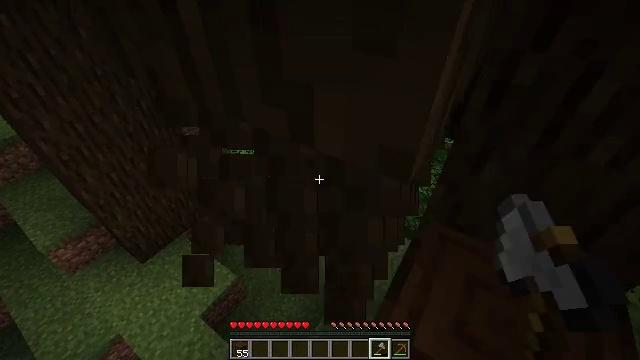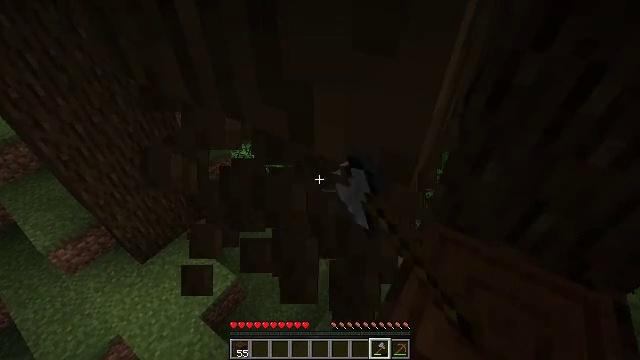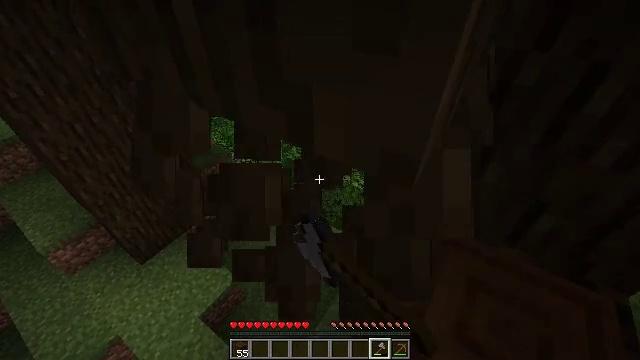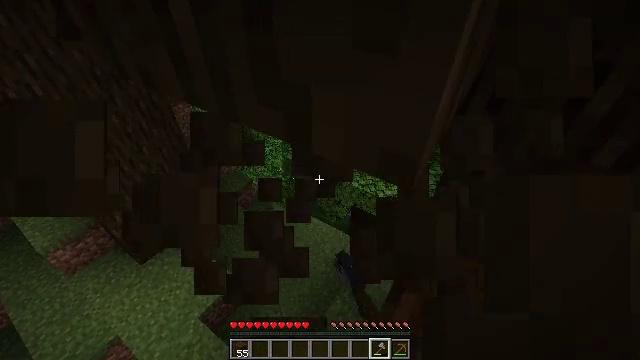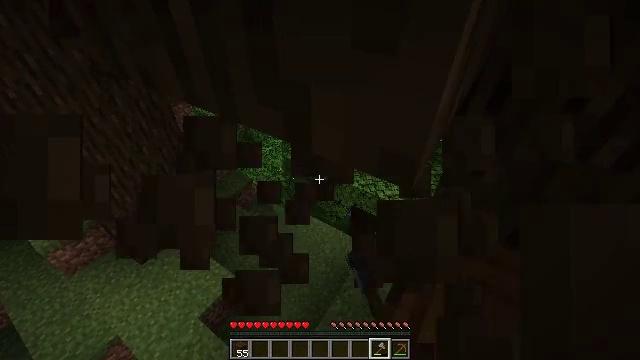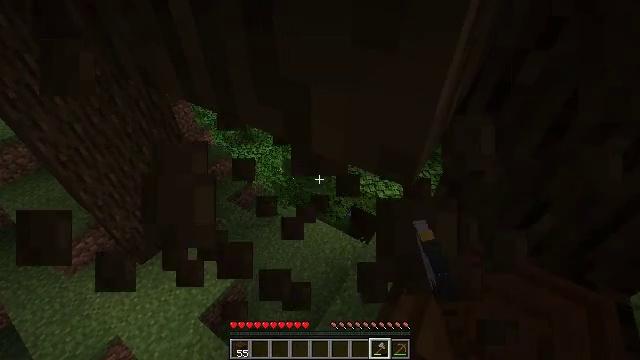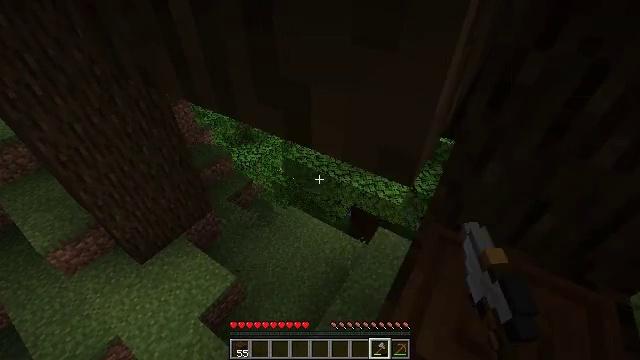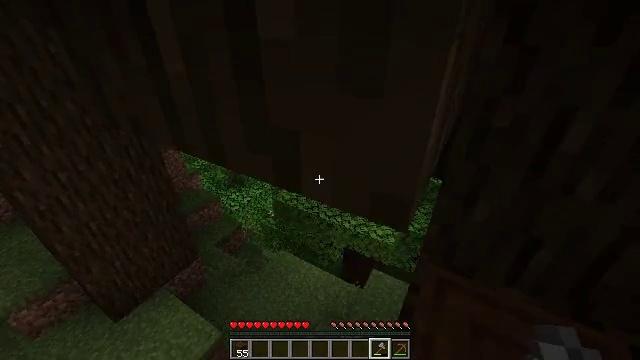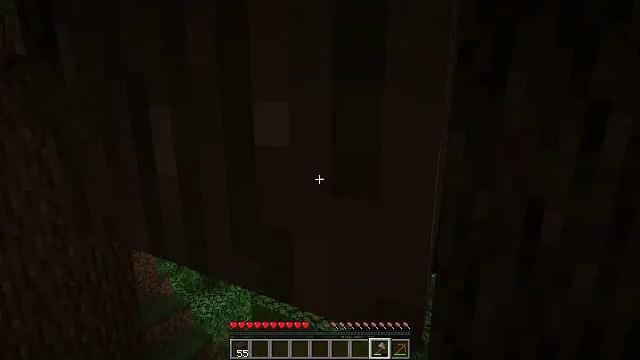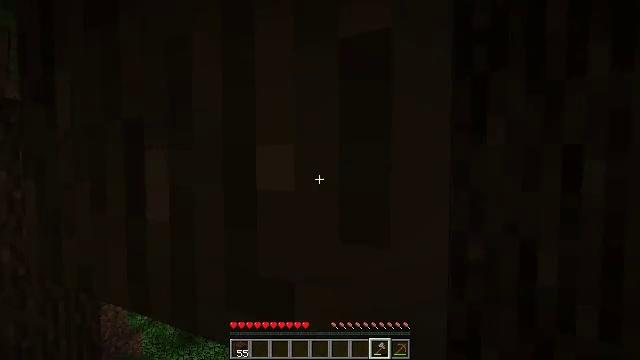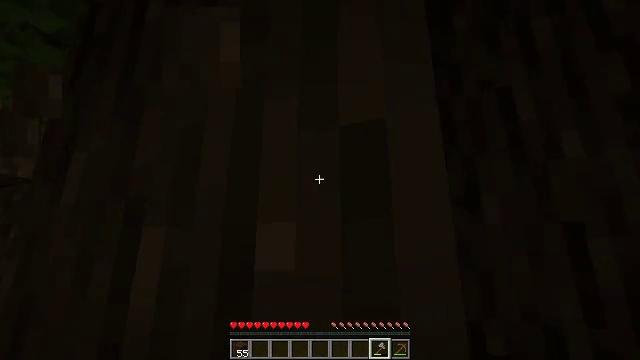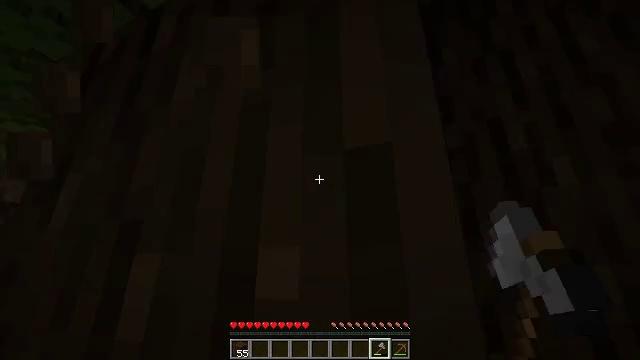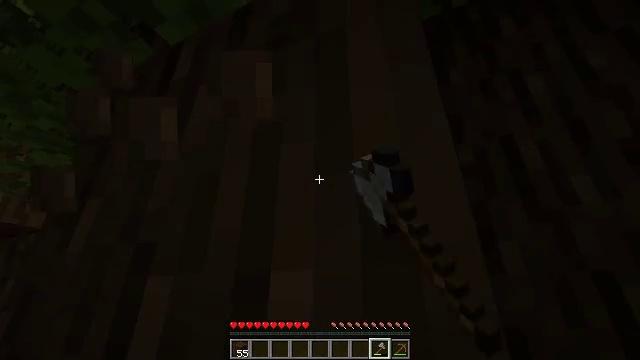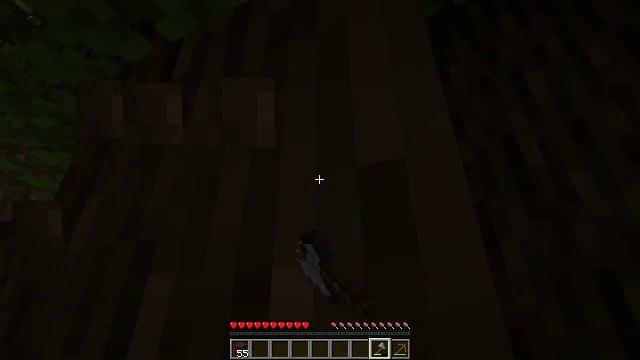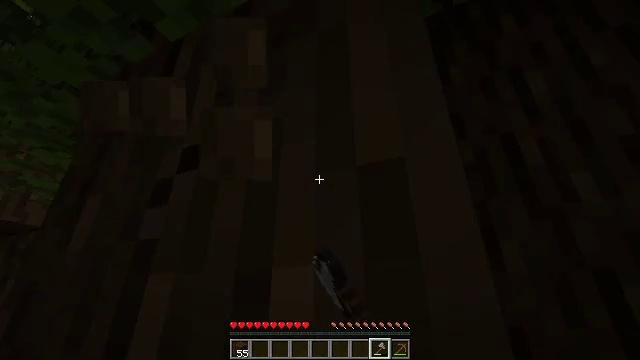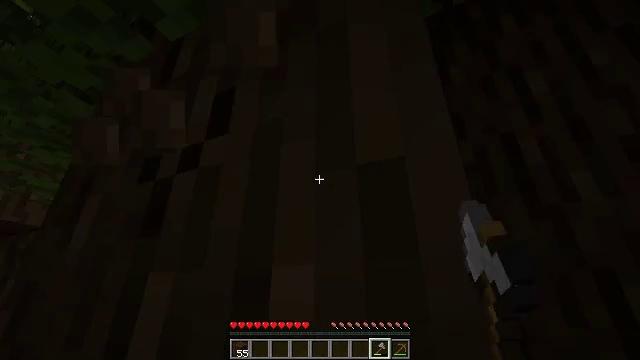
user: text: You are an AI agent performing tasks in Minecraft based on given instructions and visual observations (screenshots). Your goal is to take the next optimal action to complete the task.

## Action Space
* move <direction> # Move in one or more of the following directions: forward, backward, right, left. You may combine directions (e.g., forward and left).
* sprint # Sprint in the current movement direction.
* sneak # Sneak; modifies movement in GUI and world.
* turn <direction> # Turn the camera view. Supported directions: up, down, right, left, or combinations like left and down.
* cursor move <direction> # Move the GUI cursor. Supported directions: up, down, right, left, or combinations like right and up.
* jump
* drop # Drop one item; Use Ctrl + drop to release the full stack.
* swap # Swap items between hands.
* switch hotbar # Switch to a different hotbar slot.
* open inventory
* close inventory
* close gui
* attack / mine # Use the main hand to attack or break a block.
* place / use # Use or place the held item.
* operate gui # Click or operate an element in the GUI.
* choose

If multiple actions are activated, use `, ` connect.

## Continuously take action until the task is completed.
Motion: motion action
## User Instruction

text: Gather dark oak log for crafting.
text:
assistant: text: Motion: sneak, attack / mine
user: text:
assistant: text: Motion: sneak, attack / mine
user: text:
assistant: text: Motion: sneak, attack / mine
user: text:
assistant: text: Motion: sneak, attack / mine
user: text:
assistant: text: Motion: sneak, attack / mine
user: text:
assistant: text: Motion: sneak, attack / mine
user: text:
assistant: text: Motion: move forward, sneak, turn right and up, attack / mine
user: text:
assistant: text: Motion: move forward, sneak, turn right and up, attack / mine
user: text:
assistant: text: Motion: move forward, sneak, turn right and up, attack / mine
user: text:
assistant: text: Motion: sneak, turn up, attack / mine
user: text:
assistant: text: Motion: sneak, turn right and up, attack / mine
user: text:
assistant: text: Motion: sneak, turn left and up, attack / mine
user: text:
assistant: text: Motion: sneak, attack / mine
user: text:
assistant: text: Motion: sneak, attack / mine
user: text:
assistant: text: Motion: sneak, attack / mine
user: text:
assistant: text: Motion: sneak, attack / mine
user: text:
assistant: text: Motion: sneak, turn up, attack / mine
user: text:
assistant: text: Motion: sneak, attack / mine
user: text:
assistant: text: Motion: sneak, attack / mine
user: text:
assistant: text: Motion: sneak, attack / mine
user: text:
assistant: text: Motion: sneak, attack / mine
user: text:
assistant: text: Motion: sneak, attack / mine
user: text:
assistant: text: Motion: sneak, attack / mine
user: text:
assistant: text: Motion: sneak, attack / mine
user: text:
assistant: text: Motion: move forward, sneak, attack / mine
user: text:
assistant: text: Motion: move forward, sneak, attack / mine
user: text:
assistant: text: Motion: move forward, sneak, turn up, attack / mine
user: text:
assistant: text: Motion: move forward, sneak, turn right and up, attack / mine
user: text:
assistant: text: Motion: move forward, sneak, attack / mine
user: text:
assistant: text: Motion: move forward, sneak, attack / mine